Question: I have been struggling with this issue for almost a month now, and I read everything I could find online, with no solution. Here's my problem: I'm implementing a client for a RESTful API service that has to send an XML file through a POST call, in vb.net. I am able to make it working when it comes to GET some data, in xml format, but when it comes to send this Xml file, I always get the "400 bad request error".
I already figured it out that it has to be a matter of the key that has to be passed to the server (that apparently accepts only file uploading for POST, I cannot send it as a string).
Basically this call works with cURL, but I am struggling for implementing my own call in vb.net, passing the right value.
Working cURL call: (that successfully transmits the XML)
'''
c:>curl -u username:password -F "file=@filename.xml" -X POST http://hostname.com/URI?parameters
'''
Not working Vb.net code: (that gives me 400 Bad Request)
'''
Dim ss As String = "" 'server says...
Dim S As String = txb_username.Text & ":" & txb_password.Text
Dim EncodedString As String = System.Convert.ToBase64String(System.Text.Encoding.UTF8.GetBytes(S))
Dim req As HttpWebRequest = Nothing
Dim res As HttpWebResponse = Nothing
Try
Dim xmlDoc As System.Xml.XmlDocument = New System.Xml.XmlDocument
xmlDoc.XmlResolver = Nothing
xmlDoc.Load("c:\path
ile4.xml")
Dim sXML As String = "file" & xmlDoc.InnerXml '<- This is where I try to put the "KEY"
Dim url As String = "http:/host.com+URI"
req = CType(WebRequest.Create(url), Net.HttpWebRequest) 'or Directcast ...
req.Method = "POST"
req.Headers.Add("Authorization: Basic " & EncodedString)
req.ContentType = "multipart/form-data"
req.ContentLength = sXML.Length
req.Accept = "*/*"
System.Windows.Forms.Application.DoEvents()
Dim sw As System.IO.StreamWriter = New System.IO.StreamWriter(req.GetRequestStream)
StatusUpdate(sXML)
sw.Write(sXML)
sw.Close()
ss = "server says: "
res = CType(req.GetResponse, HttpWebResponse)
StatusUpdate(req.ToString)
Catch ex As Exception
StatusUpdate(ss & ex.Message)
Finally
End Try
'''
Is it because I am trying to send it as a string? (but how else can I send it as a file?)
For this I made another procedure that sends the bytes of data, but this one also gives me "400" because (I assume) I did not put the "file" key.
'''
Dim requestStream As Stream = Nothing
Dim fileStream As FileStream = Nothing
Dim uploadResponse As Net.HttpWebResponse = Nothing
Try
Dim uploadRequest As Net.HttpWebRequest = CType(Net.HttpWebRequest.Create(URI.Text & Uri_part2.text), Net.HttpWebRequest)
uploadRequest.Method = Net.WebRequestMethods.Http.Post
uploadRequest.ContentType = "text/xml; charset=utf-8"
uploadRequest.Credentials = New NetworkCredential("user", "pass")
uploadRequest.KeepAlive = True
uploadRequest.UserAgent = "User-Agent: Mozilla/5.0 (Windows; U; Windows NT 6.0; en-US; rv:1.9.0.10) Gecko/<PHONE> Firefox/3.0.10"
uploadRequest.Accept = ("text/html,application/xhtml+xml,application/xml;q=0.9,*/*;q=0.8")
uploadRequest.Headers.Add("Accept-Language: en-us,en;q=0.5")
uploadRequest.Headers.Add("Accept-Encoding: gzip,deflate")
uploadRequest.Headers.Add("Accept-Charset: ISO-8859-1,utf-8;q=0.7,*;q=0.7")
uploadRequest.Headers.Add("Content-Disposition: form-data; name=""file"";")
uploadRequest.ContentType = "application/xml; charset=utf-8"
requestStream = uploadRequest.GetRequestStream()
fileStream = File.Open("C:\example.xml", FileMode.Open)
Dim a As Integer
Dim buffer(1024) As Byte
Dim bytesRead As Integer
While True
a = a + 1
bytesRead = fileStream.Read(buffer, 0, buffer.Length)
StatusUpdate(buffer(a))
If bytesRead = 0 Then
Exit While
End If
requestStream.Write(buffer, 0, bytesRead)
End While
requestStream.Close()
uploadResponse = uploadRequest.GetResponse()
Dim responseReader As StreamReader = New StreamReader(uploadRequest.GetResponse.GetResponseStream())
Dim x As String = responseReader.ReadToEnd()
responseReader.Close()
StatusUpdate(x)
Catch ex As UriFormatException
StatusUpdate("UriFormatException: " & ex.Message)
Catch ex As IOException
StatusUpdate("IOException: " & ex.Message)
Catch ex As Net.WebException
StatusUpdate("Net.WebException: " & ex.Message)
Finally
If uploadResponse IsNot Nothing Then
uploadResponse.Close()
End If
If fileStream IsNot Nothing Then
fileStream.Close()
End If
If requestStream IsNot Nothing Then
requestStream.Close()
End If
End Try
'''
In any case, I tried also other 2 clients (POSTMAN and REST Console, 2 extensions for Google Chrome) and I can get it working only if I add the value "file" into the "key" field. I have to insert the specific 4 chars "file" to get it working. So, the question is: how do I add the same value in a Vb.net call? How can I translate the code of the cURL call in working Vb.net code? Thank you very much for your time and help!!!
find image of the thing I want to add here,
P.S. I cannot use PUT, I have to use POST (server restriction)
I also add HTML code that is working for my purpose, with the server from my pc (see the "file" key, again)
'''
<html>
<body>
<form enctype="multipart/form-data" action="http://URI" method="POST">
<table border=0>
<tr>
<td align="right">File&nbsp;</td>
<td><input type="FILE" name="file"></td>
</tr>
<tr>
<td>&nbsp;</td>
<td><input type="submit"></td>
</tr>
</table>
</form>
</body>
</html>
'''
Also I paste a script in PERL that is working, too, with the server, from my computer.
'''
#!perl
use strict;
use LWP; # Loads all important LWP classes
my $client_id = 1234;
my $filename = "new_file.xml";
### Prepare to make a request
my $browser = LWP::UserAgent->new;
my $url = "http://uri.com?&xx=$client_id";
my @post_pairs = (
#'client_id_in' => $client_id,
'file' => [$filename],
);
my @ns_headers = (
'User-Agent' => 'Mozilla/5.0 (Windows; U; Windows NT 6.0; en-US; rv:1.9.0.10) Gecko/<PHONE> Firefox/3.0.10',
'Accept' => 'text/html,application/xhtml+xml,application/xml;q=0.9,*/*;q=0.8',
'Accept-Language' => 'en-us,en;q=0.5',
'Accept-Encoding' => 'gzip,deflate',
'Accept-Charset' => 'ISO-8859-1,utf-8;q=0.7,*;q=0.7',
'Authorization' => 'Basic base64EncodedCredentialsHere',
'Content_Type' => 'form-data',
);
### Make a request
my $response = $browser->post($url, \@post_pairs, @ns_headers);
die "Can't get $url -- ", $response->status_line
unless $response->is_success;
### Display the response
print STDOUT $response->content;
'''
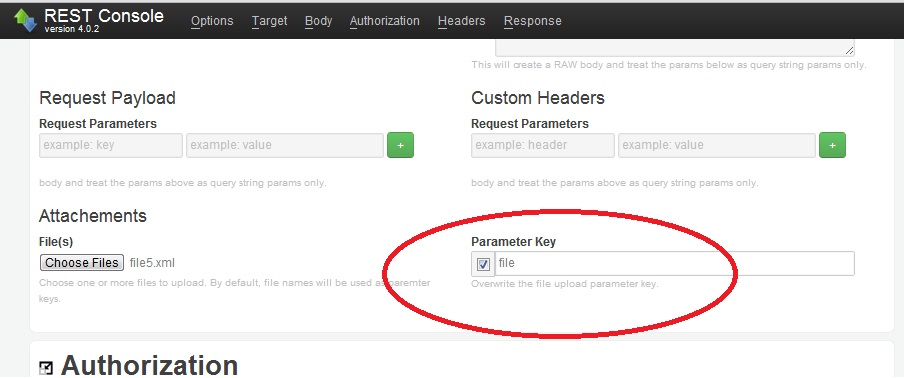
Answer: I think your problem is that you don't really know how the request should look like, please use fiddler to take a look to the request sent by cURL and try to implement the same using vb.net. In my opinion your secons piece of code (with the buffer, not with the xml serializers) should work... but only if this structure can be understood at the server side.